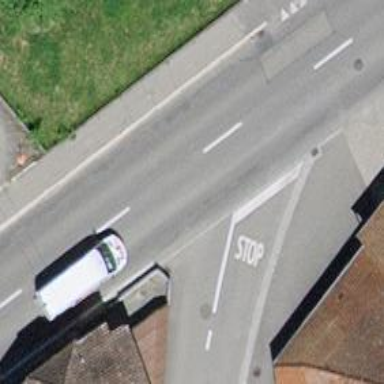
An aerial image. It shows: Stop road.